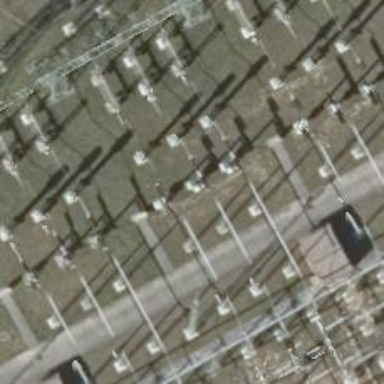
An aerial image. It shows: Outdoor switch with three cables connected.